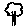
Label: tree